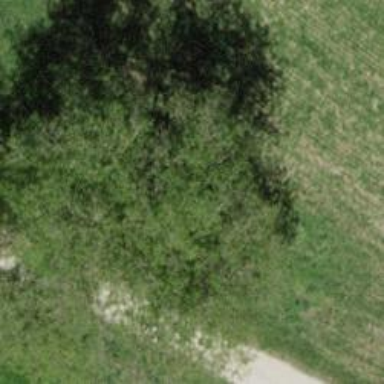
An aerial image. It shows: Broadleaved tree with lush foliage.